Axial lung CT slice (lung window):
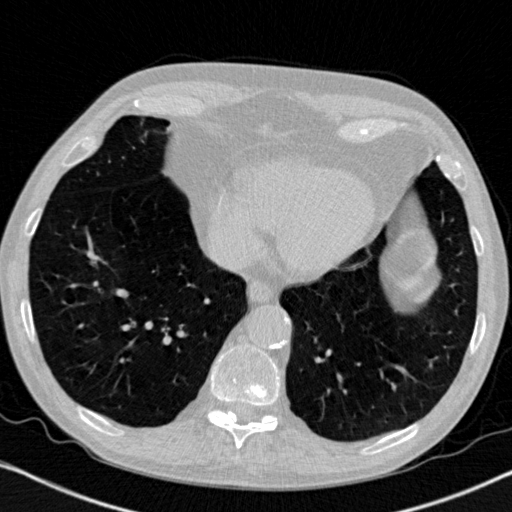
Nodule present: no